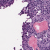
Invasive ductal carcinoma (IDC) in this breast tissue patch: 0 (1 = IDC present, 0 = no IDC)